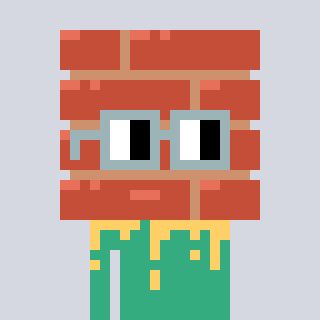
a pixel art character with square dark gray glasses, a wall-shaped head and a teal-colored body on a cool background